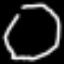
Label: octagon